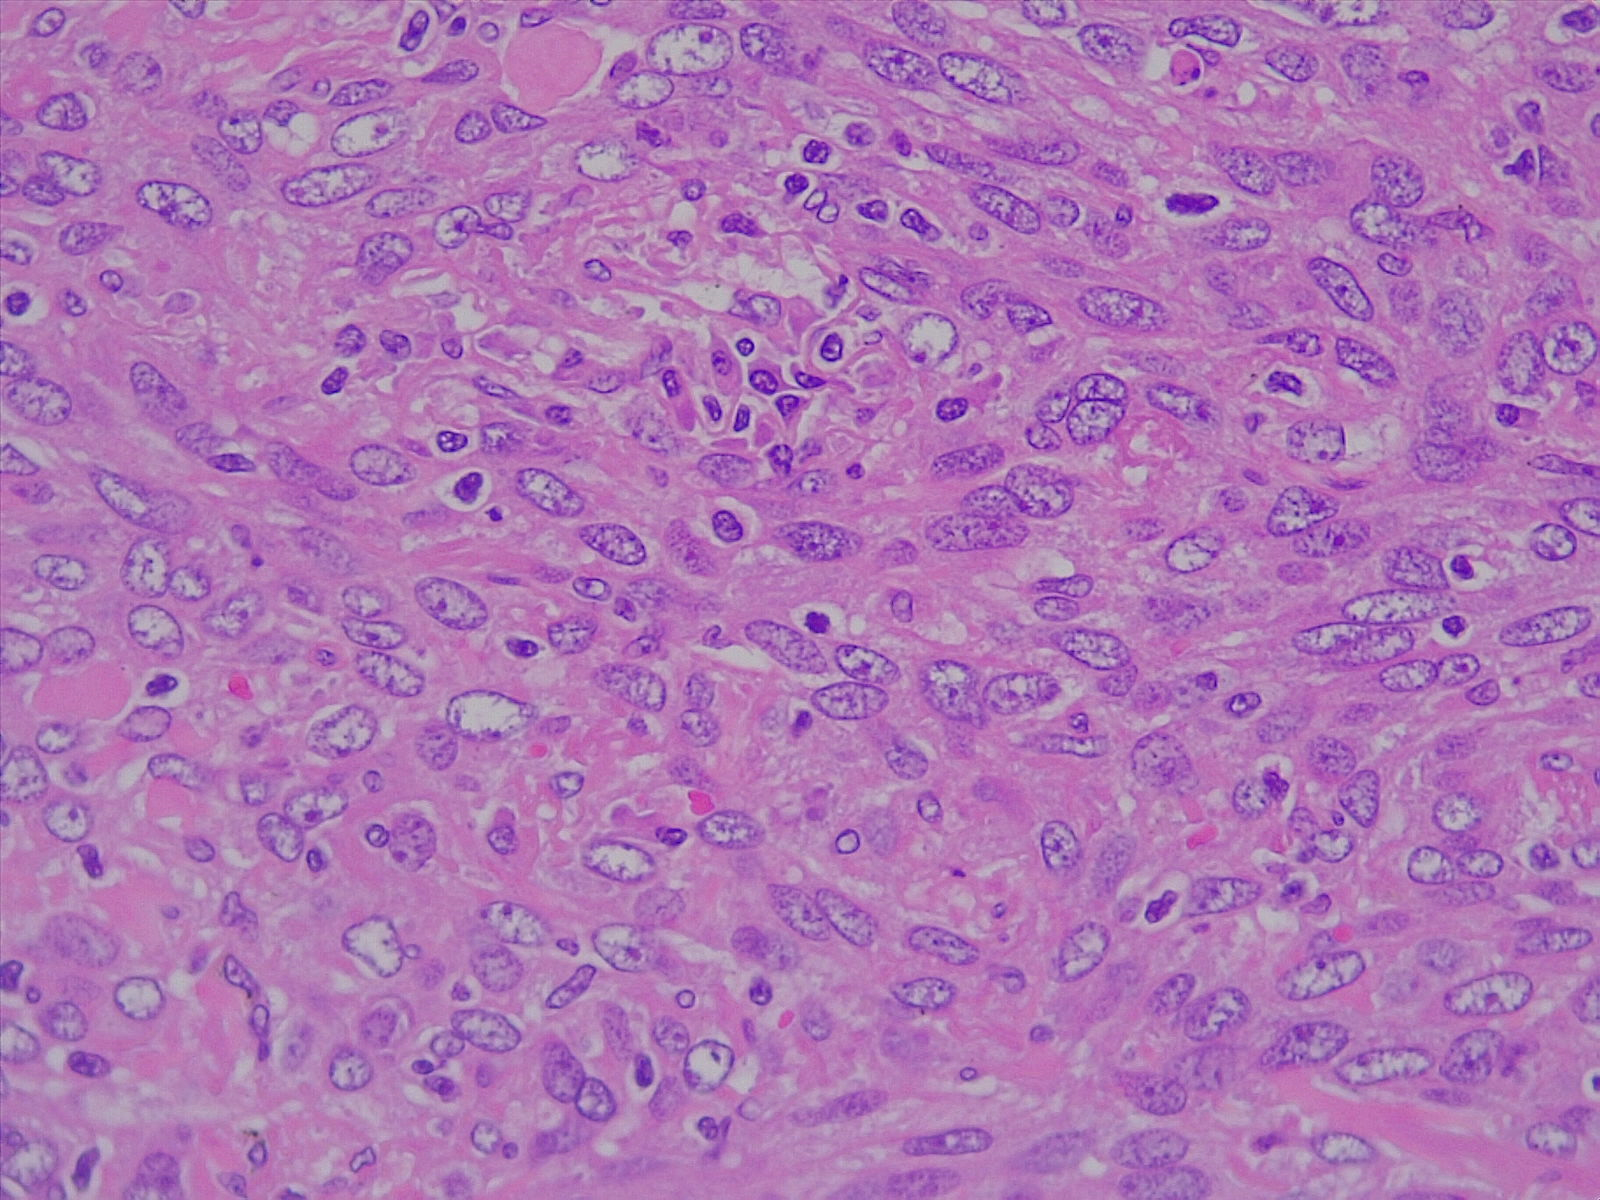
Label: lung squamous cell carcinoma, poorly differentiated